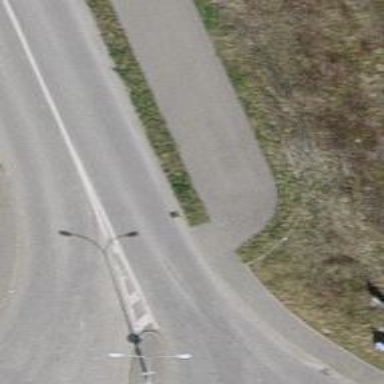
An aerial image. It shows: Asphalt sidewalk along cycleway.